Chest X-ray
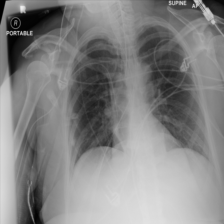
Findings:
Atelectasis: negative
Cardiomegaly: negative
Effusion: negative
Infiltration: negative
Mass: negative
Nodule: negative
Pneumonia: negative
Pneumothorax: negative
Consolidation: negative
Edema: negative
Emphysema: negative
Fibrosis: negative
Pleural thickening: negative
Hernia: negative